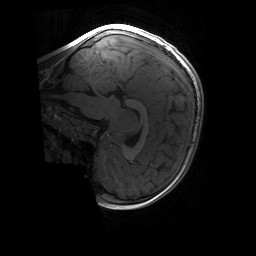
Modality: T1w
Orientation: sagittal
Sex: male
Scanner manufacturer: siemens
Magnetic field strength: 3 T
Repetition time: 1.9 s
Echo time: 0.00243 s